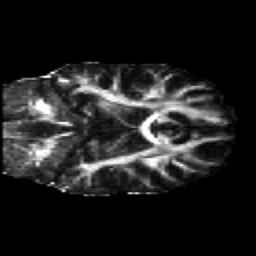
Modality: FA
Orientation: coronal
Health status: healthy
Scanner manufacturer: siemens
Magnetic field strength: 3 T
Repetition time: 12 s
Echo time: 0.092 s